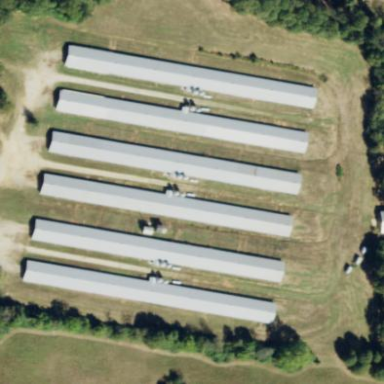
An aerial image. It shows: Poultry farmyard is depicted in the image.